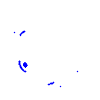
Particle: electron